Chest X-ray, PA view. Patient: 64 years old, sex M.
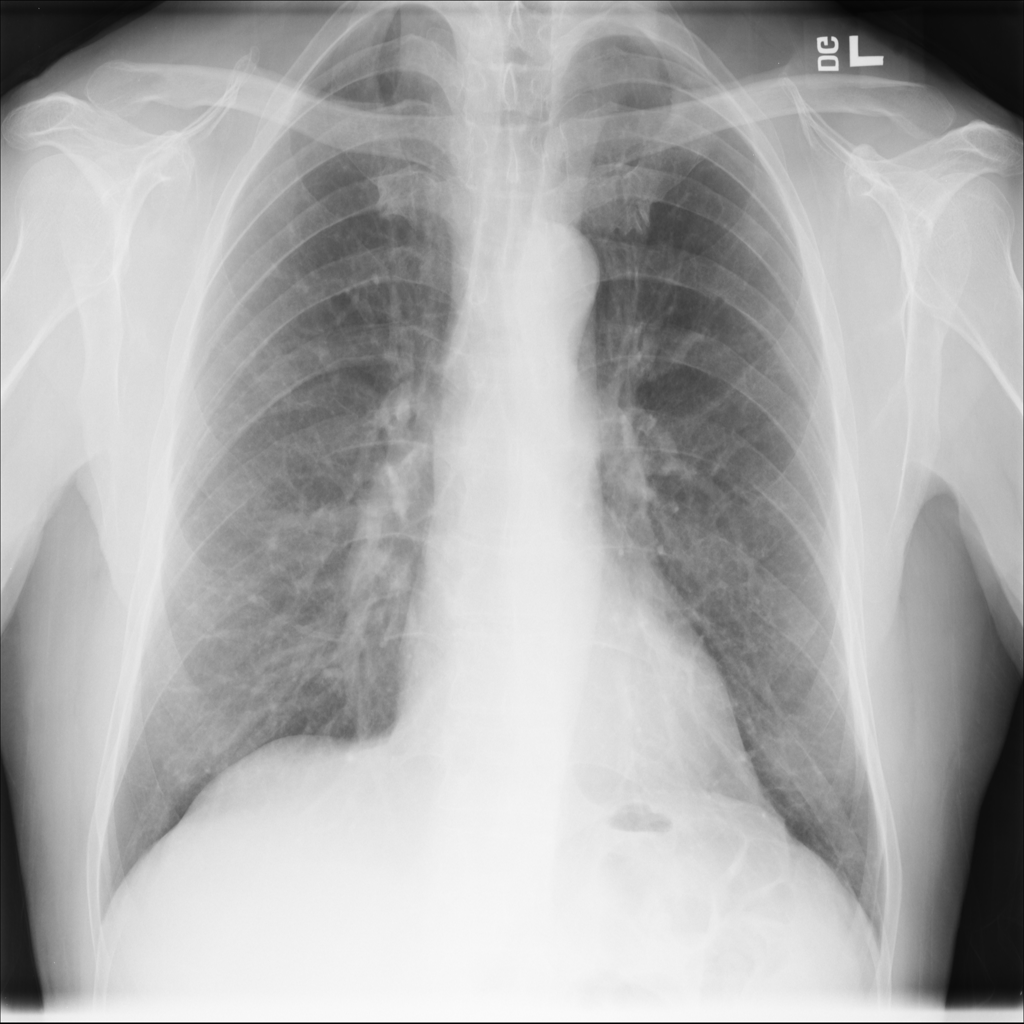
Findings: No Finding